Question: I have been trying to procedurally generate a sphere's surface using simplex noise, and I figured that in order to get smooth, non-distorted noise I need to map each uv pixel to an xyz coordinate. I have tried a few different algorithms, with the following being my favourite:
'''
function convert2d3d(r1, r2, x, y) {
let z = -1 + 2 * x / r1;
let phi = 2 * Math.PI * y / r1;
let theta = Math.asin(z);
return {
x: r2 * Math.cos(theta) * Math.cos(phi),
y: r2 * Math.cos(theta) * Math.sin(phi),
z: r2 * z,
}
}
'''
While the points generated look continuous, there is severe distortion around the texture seams, and where the texture is stretched the most:

I am aware what I am trying to do is called UV mapping, yet I'm struggling to implement it correctly. Either I get severe distortion, or ugly seams. To render the sphere I am using Three.JS MeshPhongMaterial and for the noise I am using <URL>.
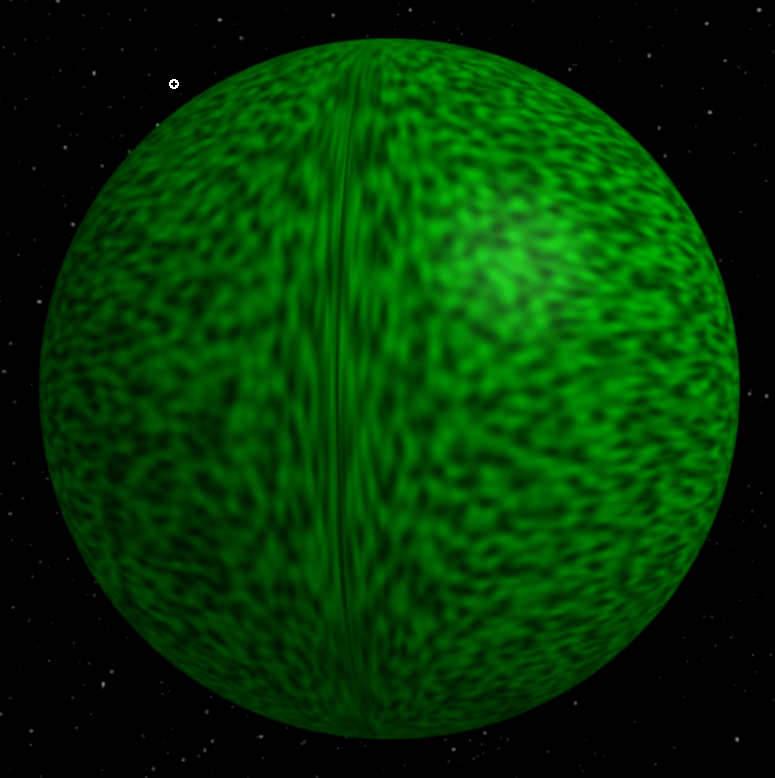
Answer: Do you want something like <URL>?
In the gui at the top right under scene -> geometry select the sphere.
No need to mess with UVs :)
Vertex shader from the demo linked above:
'''
varying vec3 vPosition;
void main() {
vPosition = normalize(position);
gl_Position = projectionMatrix * modelViewMatrix * vec4(position,1.0);
}
'''
Fragment Shader from the demo linked above:
'''
varying vec3 vPosition;
uniform float scale;
//
// Description : Array and textureless GLSL 2D/3D/4D simplex
// noise functions.
// Author : Ian McEwan, Ashima Arts.
// Maintainer : ijm
// Lastmod : 20110822 (ijm)
// License : Copyright (C) 2011 Ashima Arts. All rights reserved.
// Distributed under the MIT License. See LICENSE file.
// https://github.com/ashima/webgl-noise
//
vec3 mod289(vec3 x) {
return x - floor(x * (1.0 / 289.0)) * 289.0;
}
vec4 mod289(vec4 x) {
return x - floor(x * (1.0 / 289.0)) * 289.0;
}
vec4 permute(vec4 x) {
return mod289(((x*34.0)+1.0)*x);
}
vec4 taylorInvSqrt(vec4 r)
{
return 1.79284291400159 - 0.85373472095314 * r;
}
float snoise(vec3 v)
{
const vec2 C = vec2(1.0/6.0, 1.0/3.0) ;
const vec4 D = vec4(0.0, 0.5, 1.0, 2.0);
// First corner
vec3 i = floor(v + dot(v, C.yyy) );
vec3 x0 = v - i + dot(i, C.xxx) ;
// Other corners
vec3 g = step(x0.yzx, x0.xyz);
vec3 l = 1.0 - g;
vec3 i1 = min( g.xyz, l.zxy );
vec3 i2 = max( g.xyz, l.zxy );
// x0 = x0 - 0.0 + 0.0 * C.xxx;
// x1 = x0 - i1 + 1.0 * C.xxx;
// x2 = x0 - i2 + 2.0 * C.xxx;
// x3 = x0 - 1.0 + 3.0 * C.xxx;
vec3 x1 = x0 - i1 + C.xxx;
vec3 x2 = x0 - i2 + C.yyy; // 2.0*C.x = 1/3 = C.y
vec3 x3 = x0 - D.yyy; // -1.0+3.0*C.x = -0.5 = -D.y
// Permutations
i = mod289(i);
vec4 p = permute( permute( permute(
i.z + vec4(0.0, i1.z, i2.z, 1.0 ))
+ i.y + vec4(0.0, i1.y, i2.y, 1.0 ))
+ i.x + vec4(0.0, i1.x, i2.x, 1.0 ));
// Gradients: 7x7 points over a square, mapped onto an octahedron.
// The ring size 17*17 = 289 is close to a multiple of 49 (49*6 = 294)
float n_ = 0.<PHONE>; // 1.0/7.0
vec3 ns = n_ * D.wyz - D.xzx;
vec4 j = p - 49.0 * floor(p * ns.z * ns.z); // mod(p,7*7)
vec4 x_ = floor(j * ns.z);
vec4 y_ = floor(j - 7.0 * x_ ); // mod(j,N)
vec4 x = x_ *ns.x + ns.yyyy;
vec4 y = y_ *ns.x + ns.yyyy;
vec4 h = 1.0 - abs(x) - abs(y);
vec4 b0 = vec4( x.xy, y.xy );
vec4 b1 = vec4( x.zw, y.zw );
//vec4 s0 = vec4(lessThan(b0,0.0))*2.0 - 1.0;
//vec4 s1 = vec4(lessThan(b1,0.0))*2.0 - 1.0;
vec4 s0 = floor(b0)*2.0 + 1.0;
vec4 s1 = floor(b1)*2.0 + 1.0;
vec4 sh = -step(h, vec4(0.0));
vec4 a0 = b0.xzyw + s0.xzyw*sh.xxyy ;
vec4 a1 = b1.xzyw + s1.xzyw*sh.zzww ;
vec3 p0 = vec3(a0.xy,h.x);
vec3 p1 = vec3(a0.zw,h.y);
vec3 p2 = vec3(a1.xy,h.z);
vec3 p3 = vec3(a1.zw,h.w);
//Normalise gradients
vec4 norm = taylorInvSqrt(vec4(dot(p0,p0), dot(p1,p1), dot(p2, p2), dot(p3,p3)));
p0 *= norm.x;
p1 *= norm.y;
p2 *= norm.z;
p3 *= norm.w;
// Mix final noise value
vec4 m = max(0.6 - vec4(dot(x0,x0), dot(x1,x1), dot(x2,x2), dot(x3,x3)), 0.0);
m = m * m;
return 42.0 * dot( m*m, vec4( dot(p0,x0), dot(p1,x1),
dot(p2,x2), dot(p3,x3) ) );
}
void main() {
float n = snoise(vPosition * scale);
gl_FragColor = vec4(1.0 * n, 1.0 * n, 1.0 * n, 1.0);
}
'''
The above takes a 'scale' uniform of type float.
'''
var uniforms = {
scale: { type: "f", value: 10.0 }
};
'''
More <URL>